Field crop: maize
Growth stage: 2
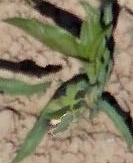
Species: maize